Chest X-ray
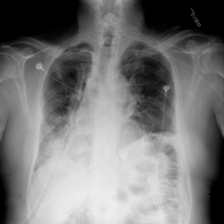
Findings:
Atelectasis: negative
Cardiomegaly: negative
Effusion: negative
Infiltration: positive
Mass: negative
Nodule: negative
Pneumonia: negative
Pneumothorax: positive
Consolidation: negative
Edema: negative
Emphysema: negative
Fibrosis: negative
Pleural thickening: negative
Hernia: negative